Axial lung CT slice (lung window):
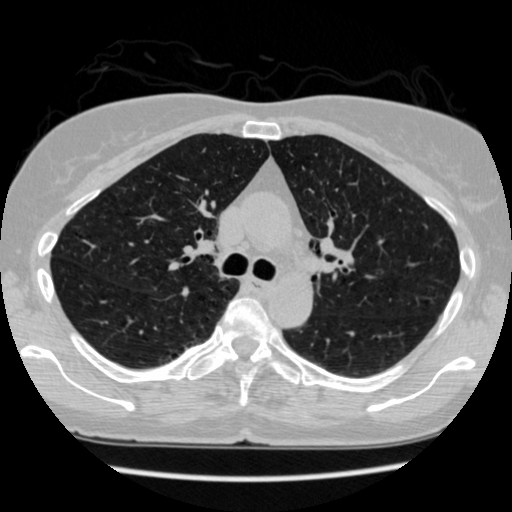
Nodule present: no